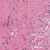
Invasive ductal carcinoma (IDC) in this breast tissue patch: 0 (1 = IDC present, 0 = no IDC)